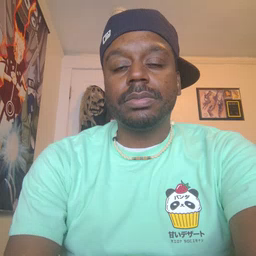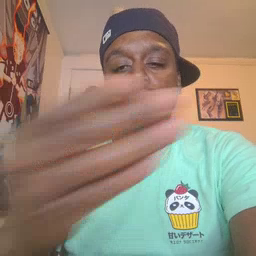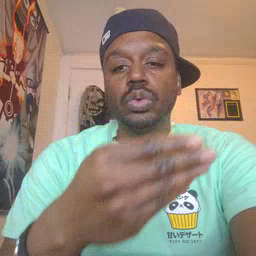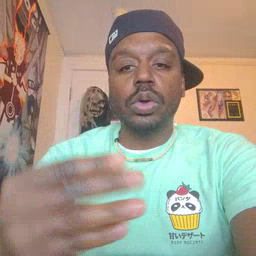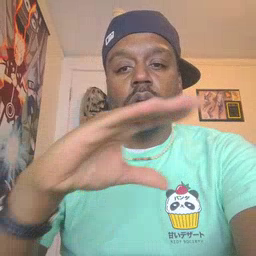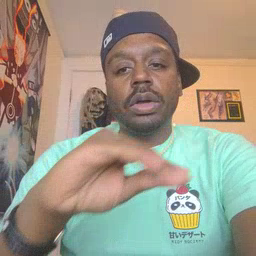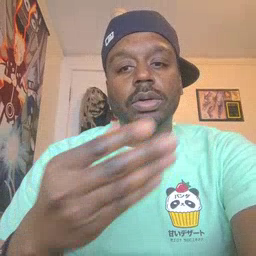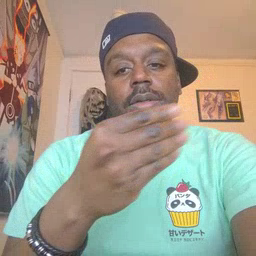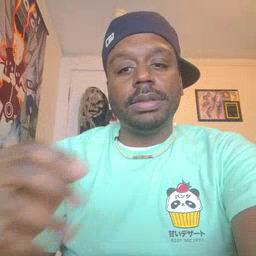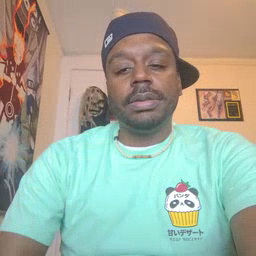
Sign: story